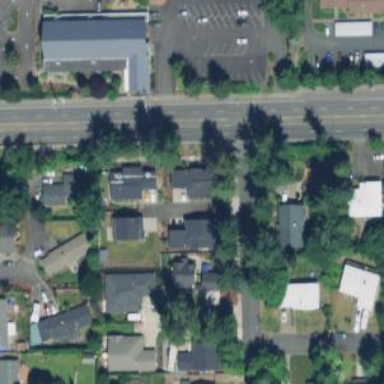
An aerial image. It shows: Residential road with sidewalk on the left.